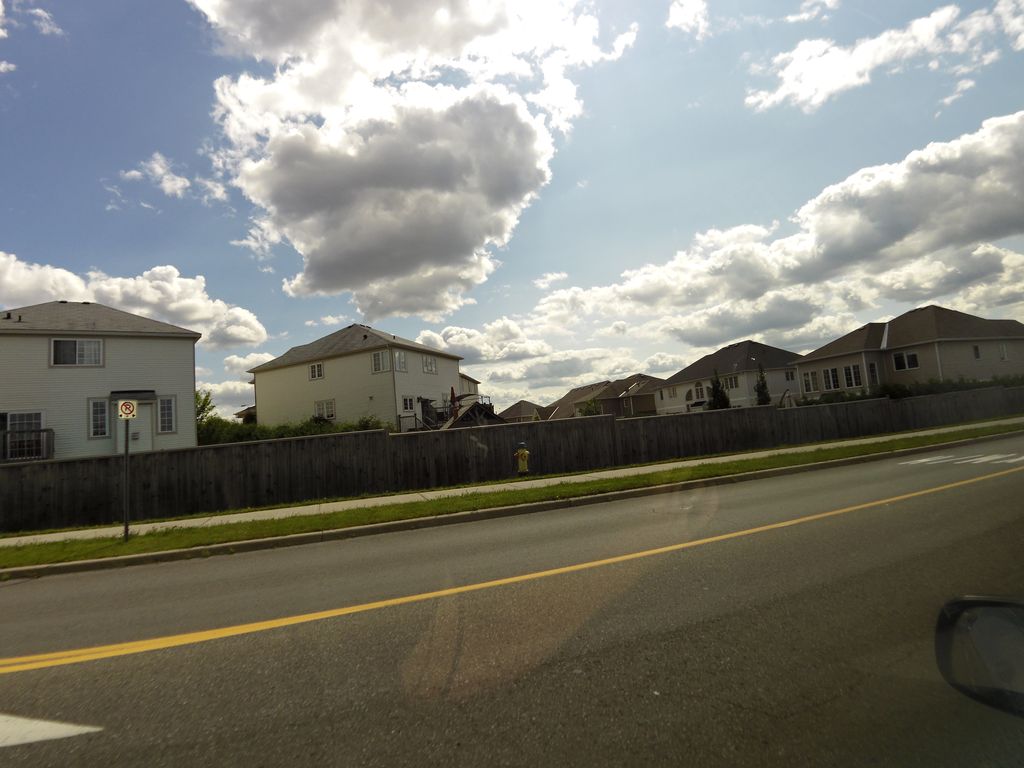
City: ottawa-gatineau